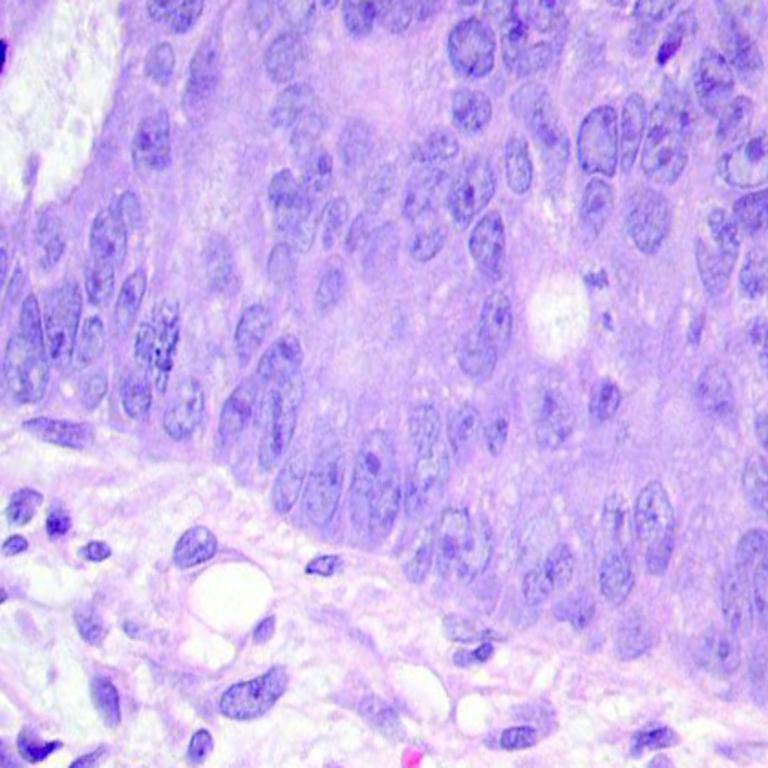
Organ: colon
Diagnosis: adenocarcinomas